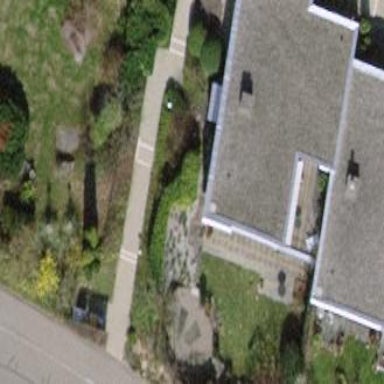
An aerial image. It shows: Terrace building.